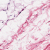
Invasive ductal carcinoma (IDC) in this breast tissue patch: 0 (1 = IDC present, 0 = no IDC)